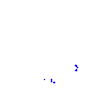
Particle: proton